Question: I have this form (Horribly basic and messy at the moment, I know.):

This is how it looks on-load.
Here is my CSS:
'''
img {
position: fixed;
right: 100px;
top: 100px;
}
input:invalid {
background-color : #ff0000;
}
input:valid {
background-color : #99ff99;
}
'''
What I want to know is how can I get the fields to be displayed as red only if and when the user is bought back to the page with incorrect inputs?
<URL> a JSFiddle with the relevant HTML, CSS, and JS.
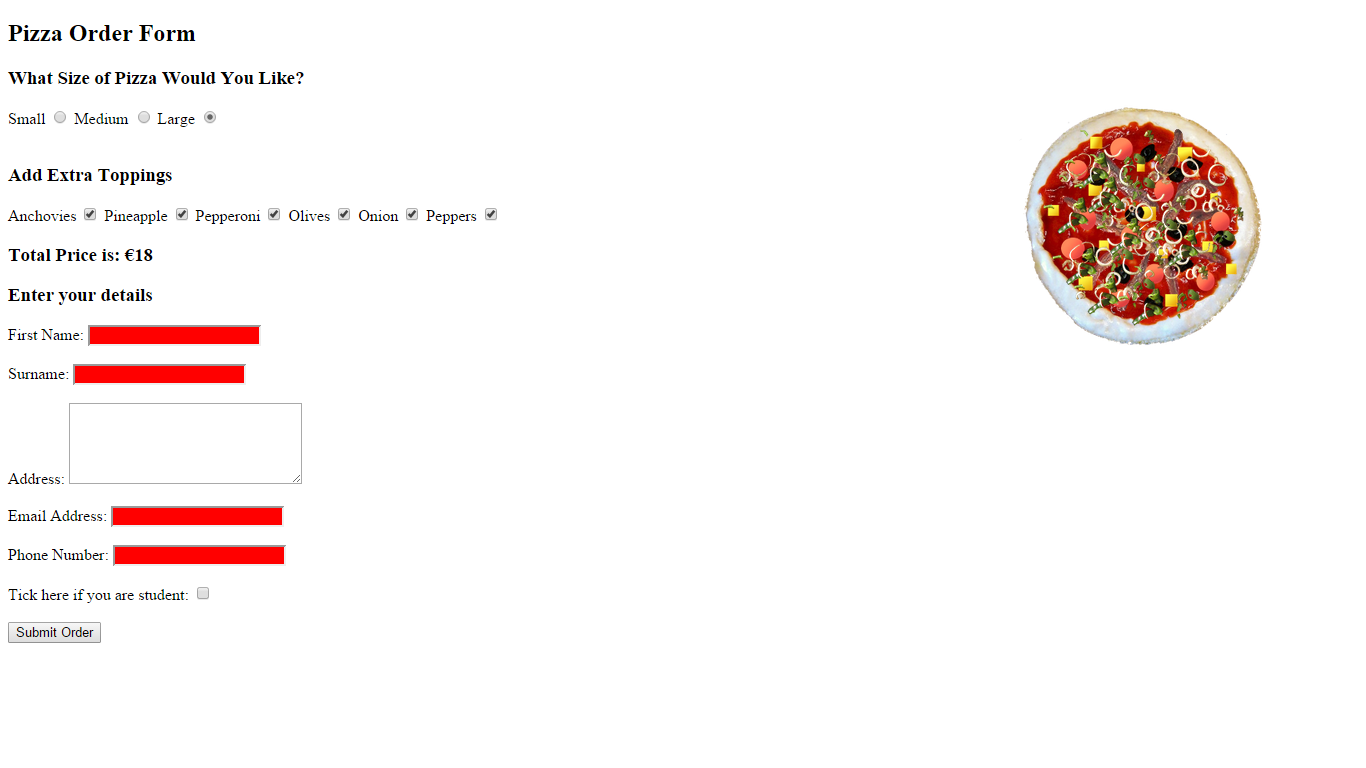
Answer: When clicking on the submit button, check the fields before you let the user continue, and if they are incorrect, 'return false;' so the submit button won't refresh the page.
Then just use 'yourelement.style.backgroundColor = "red";' on all the wrong elements.